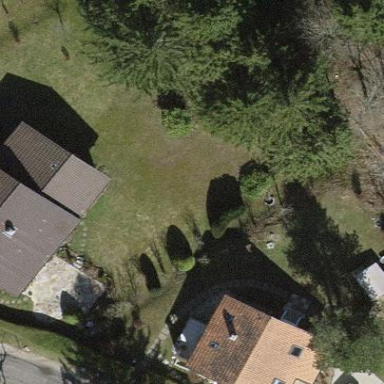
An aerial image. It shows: Residential garden.